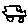
Label: car